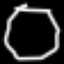
Label: octagon